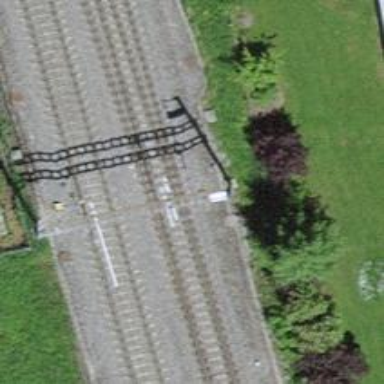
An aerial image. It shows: Siding railway line with electrified contact line for the trains.